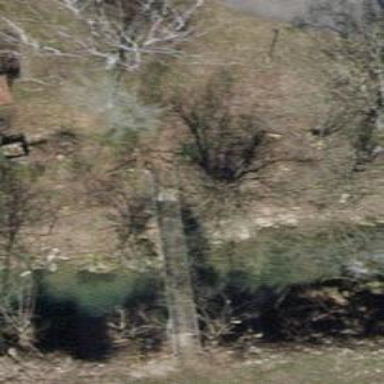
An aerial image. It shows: Paved track on bridge with grade 3 tracktype.